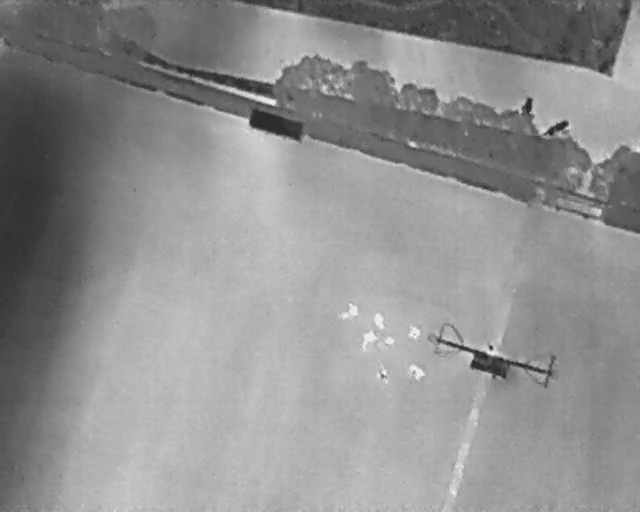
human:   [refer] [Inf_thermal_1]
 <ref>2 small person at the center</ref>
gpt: <box>[[53, 59, 56, 61, 2], [59, 65, 61, 67, 2]]</box>

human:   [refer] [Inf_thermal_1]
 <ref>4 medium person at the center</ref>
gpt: <box>[[52, 60, 54, 63, 2], [57, 61, 60, 64, 159], [63, 63, 65, 66, 2], [56, 64, 59, 67, 8]]</box>